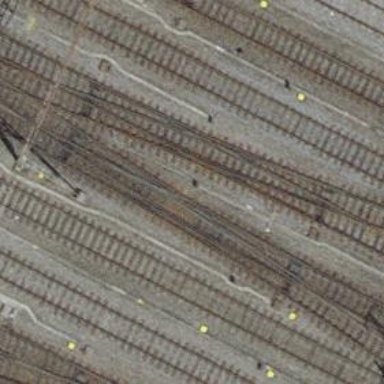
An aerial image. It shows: Siding railway track with electrified contact line.